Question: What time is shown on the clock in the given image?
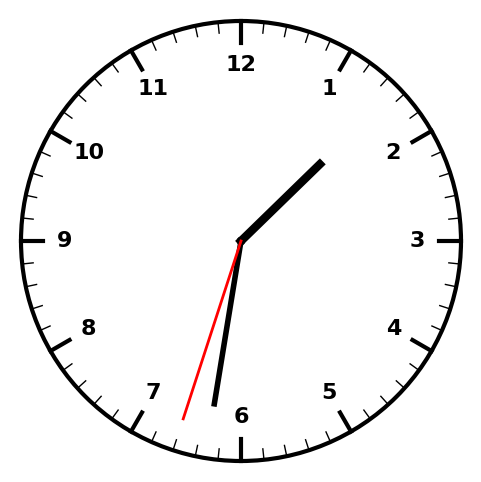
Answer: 01:31:33